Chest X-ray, AP view. Patient: 56 years old, sex F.
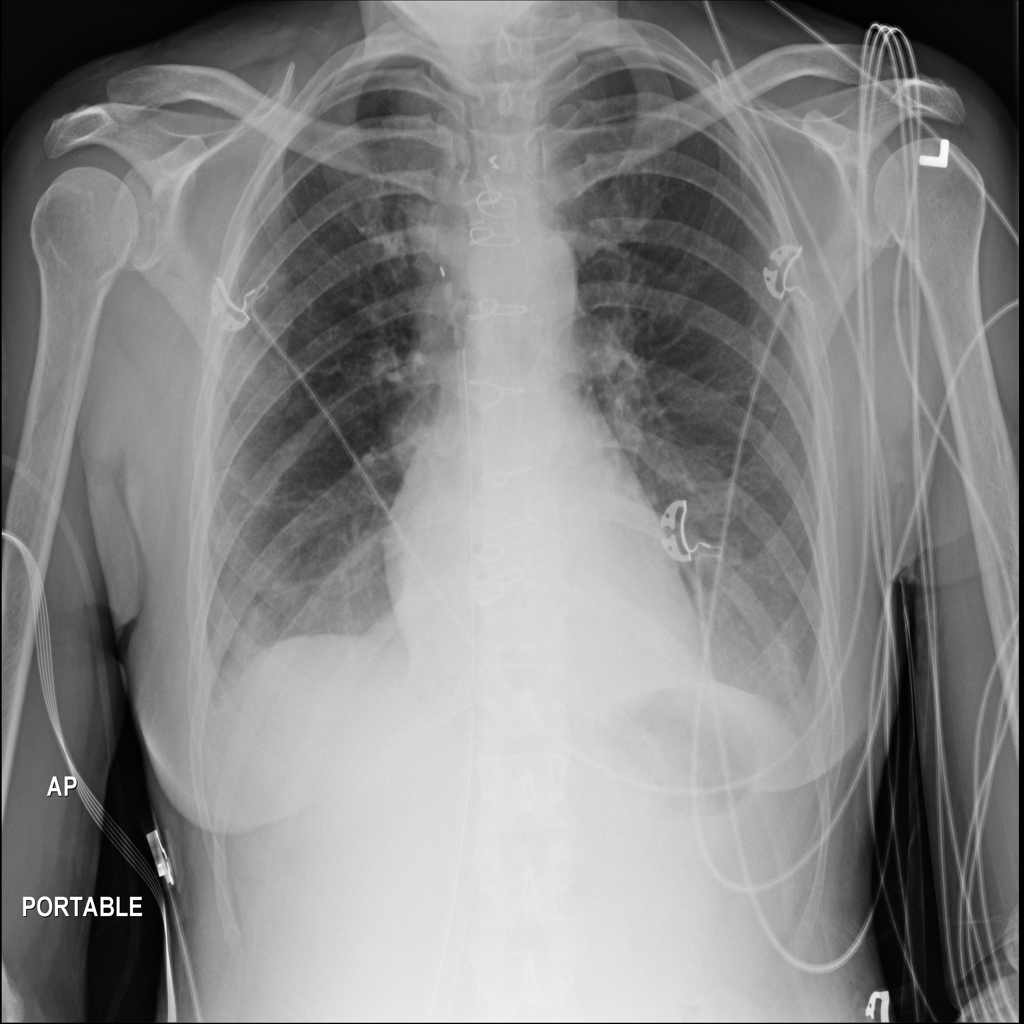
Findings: Pneumothorax